Question: I have a basic hub app and the first thing I am trying to do is layout some GridView items. However, one of the items has a different style and I can't figure out why. Why does this one item behave differently?

I started with the HubView starter project and replaced one of the sections with the following:
'''
<HubSection Width="500" x:Uid="Section1Header" Header="Section 1">
<DataTemplate>
<Grid >
<GridView x:Name="DistrictIconGV" Background="Black">
<GridView.ItemTemplate>
<DataTemplate>
<Grid Height="155" Width="115" Margin="20,5,20,0" VerticalAlignment="Top" HorizontalAlignment="Left" Background="#FFFF5F5F">
<Image Height="80" Width="80" Source="{Binding Icon}" VerticalAlignment="Top" Margin="0,15,0,0"/>
<TextBlock HorizontalAlignment="Center" TextAlignment="Center" TextWrapping="Wrap" Text="{Binding Name}" Margin="0,100,0,0" VerticalAlignment="Top" Height="60" Width="115"/>
<Ellipse HorizontalAlignment="Left" Height="24" Margin="74,4,0,0" VerticalAlignment="Top" Width="24" RenderTransformOrigin="1.508,0.48" Visibility="{Binding UnreadVisible}">
<Ellipse.Stroke>
<SolidColorBrush Color="White" Opacity="0"/>
</Ellipse.Stroke>
<Ellipse.Fill>
<LinearGradientBrush EndPoint="19,30.5" StartPoint="19,0.5" SpreadMethod="Repeat" MappingMode="Absolute">
<GradientStop Color="#FFF9C5C5" Offset="0.253"/>
<GradientStop Color="Red" Offset="0.677"/>
</LinearGradientBrush>
</Ellipse.Fill>
</Ellipse>
<TextBlock HorizontalAlignment="Center" Margin="69,4,11,0" TextWrapping="Wrap" Text="{Binding UnreadCount}" VerticalAlignment="Top" TextAlignment="Center" Height="22" Width="22" FontSize="16" Visibility="{Binding UnreadVisible}" Foreground="Black"/>
</Grid>
</DataTemplate>
</GridView.ItemTemplate>
<!-- This data is only for testing the layout, it will be overriden at run time-->
<local:IconListItem IconSource="ms-appx:///Assets/Logo.png" Name="Blitzen" UnreadCount="33"/>
<local:IconListItem IconSource="ms-appx:///Assets/Logo.png" Name="Comet"/>
<local:IconListItem IconSource="ms-appx:///Assets/Logo.png" Name="Cupid"/>
<local:IconListItem IconSource="ms-appx:///Assets/Logo.png" Name="Dasher"/>
<local:IconListItem IconSource="ms-appx:///Assets/Logo.png" Name="Dancer"/>
<local:IconListItem IconSource="ms-appx:///Assets/Logo.png" Name="Donner"/>
<local:IconListItem IconSource="ms-appx:///Assets/Logo.png" Name="Vixen"/>
<local:IconListItem IconSource="ms-appx:///Assets/Logo.png" Name="Prancer"/>
</GridView>
</Grid>
</DataTemplate>
</HubSection>
'''
Any Ideas?
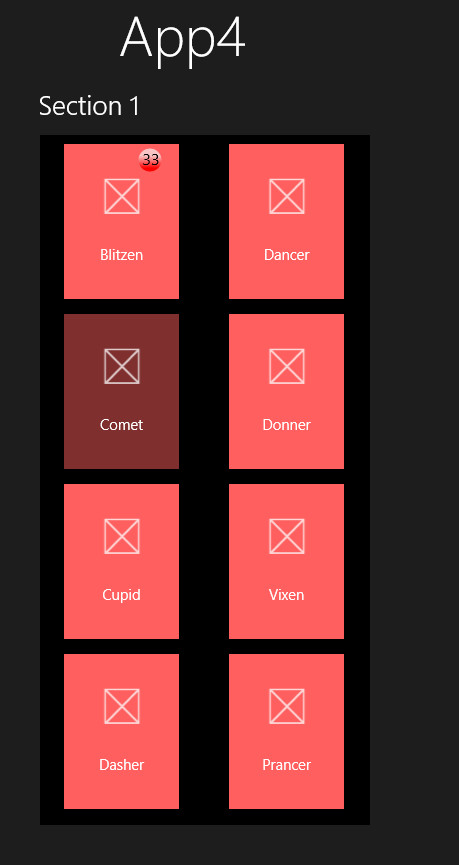
Answer: Figured it out, it was a weird one. Any item following one where the ellipse is visible changes style for some reason. If I replace the ellipse in the item template with the ellipse below the problem disappears.
'''
<Ellipse HorizontalAlignment="Left" Height="24" Margin="74,4,0,0" VerticalAlignment="Top" Width="24" RenderTransformOrigin="1.508,0.48" Visibility="{Binding UnreadVisible}">
<Ellipse.Fill>
<SolidColorBrush Color="#FFF94141" Opacity="0.8"/>
</Ellipse.Fill>
</Ellipse>
'''